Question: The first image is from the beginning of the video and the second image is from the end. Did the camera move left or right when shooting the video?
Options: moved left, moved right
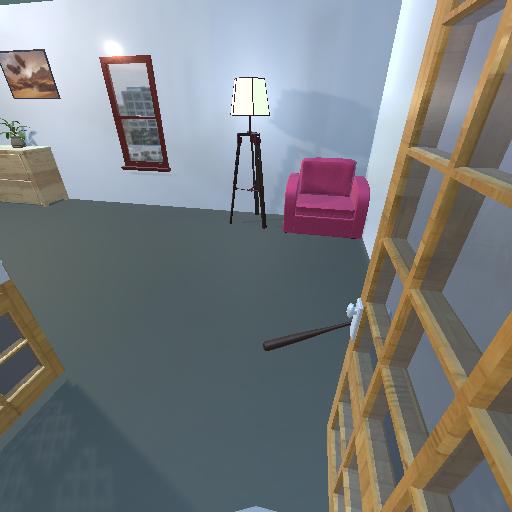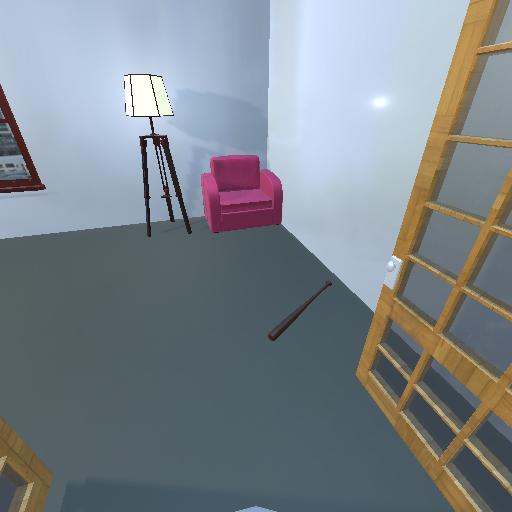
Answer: moved left